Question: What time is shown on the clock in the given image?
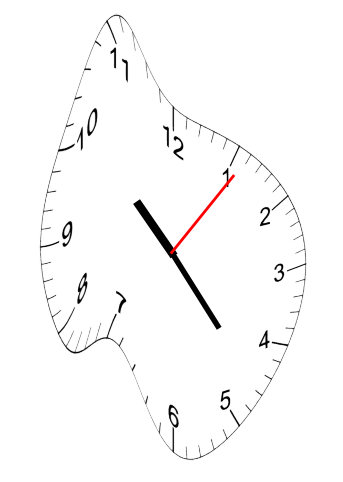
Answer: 10:23:06